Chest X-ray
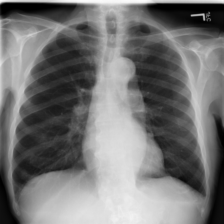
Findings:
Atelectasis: negative
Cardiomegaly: negative
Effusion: negative
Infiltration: negative
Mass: negative
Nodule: positive
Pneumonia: negative
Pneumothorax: negative
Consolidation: negative
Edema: negative
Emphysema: negative
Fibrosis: negative
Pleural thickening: negative
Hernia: negative